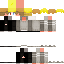
A male human skin with medium skin, wearing blonde long hair dressed in a blue hoodie and black pants, featuring a closed mouth.